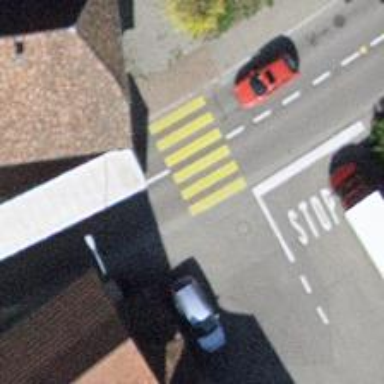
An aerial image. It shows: Uncontrolled road crossing.